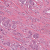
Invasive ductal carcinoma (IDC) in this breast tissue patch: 1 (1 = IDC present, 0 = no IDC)